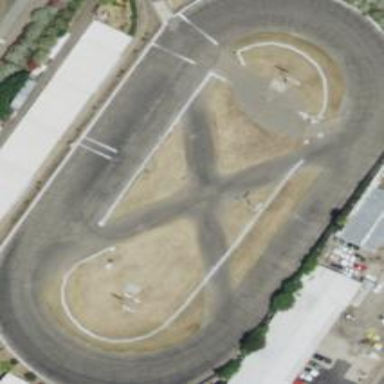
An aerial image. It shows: Raceway for motor sports.